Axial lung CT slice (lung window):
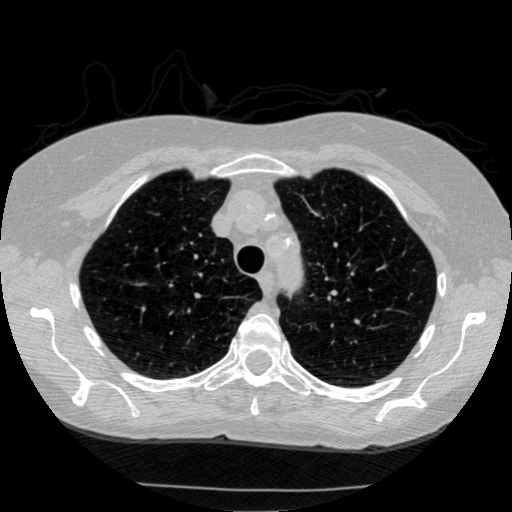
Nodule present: no